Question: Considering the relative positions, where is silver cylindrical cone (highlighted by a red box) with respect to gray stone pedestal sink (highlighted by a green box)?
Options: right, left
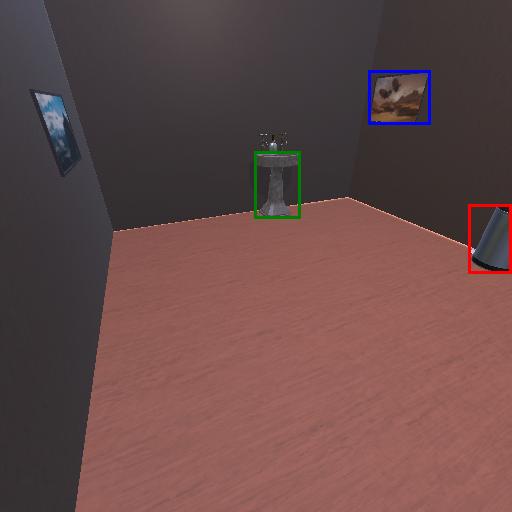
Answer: right